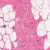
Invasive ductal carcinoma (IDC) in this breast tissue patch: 0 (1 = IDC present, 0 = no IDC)